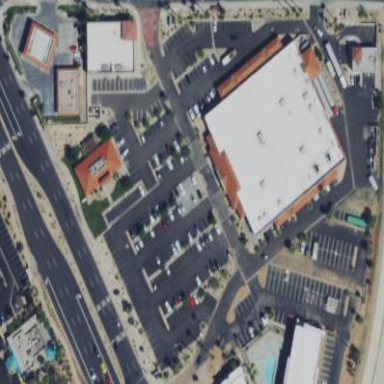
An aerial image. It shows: Retail area.